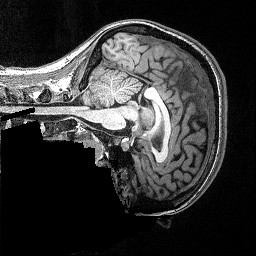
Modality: T1w
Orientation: sagittal
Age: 22
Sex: female
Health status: healthy
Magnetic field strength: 3 T
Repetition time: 2.53 s
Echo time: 0.00331 s